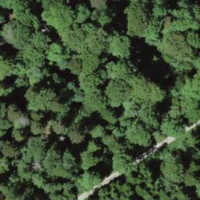
EUNIS habitat code: 44
Species observed at this site:
Ilex aquifolium